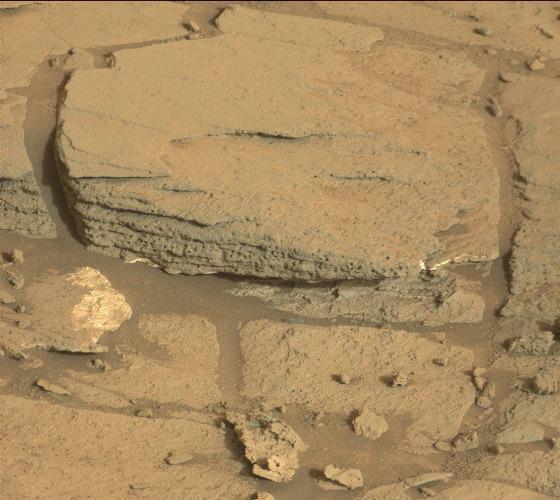
Terrain classes present: Bedrock, Gravel / Sand / Soil, Rock, Shadow